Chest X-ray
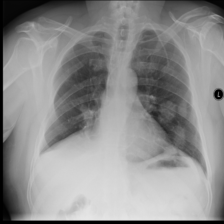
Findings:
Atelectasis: negative
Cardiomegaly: negative
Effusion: negative
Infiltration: negative
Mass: positive
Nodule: positive
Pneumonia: negative
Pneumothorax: negative
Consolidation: negative
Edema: negative
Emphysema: negative
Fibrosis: negative
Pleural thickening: negative
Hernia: negative